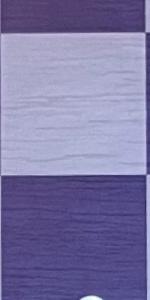
Label: Empty